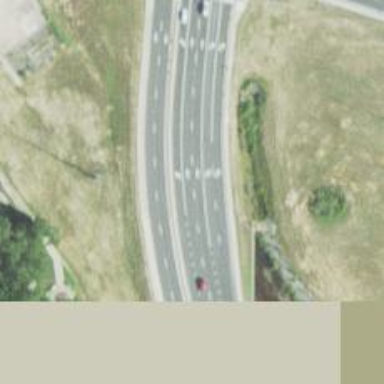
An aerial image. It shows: Primary road with asphalt surface.